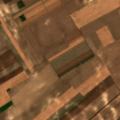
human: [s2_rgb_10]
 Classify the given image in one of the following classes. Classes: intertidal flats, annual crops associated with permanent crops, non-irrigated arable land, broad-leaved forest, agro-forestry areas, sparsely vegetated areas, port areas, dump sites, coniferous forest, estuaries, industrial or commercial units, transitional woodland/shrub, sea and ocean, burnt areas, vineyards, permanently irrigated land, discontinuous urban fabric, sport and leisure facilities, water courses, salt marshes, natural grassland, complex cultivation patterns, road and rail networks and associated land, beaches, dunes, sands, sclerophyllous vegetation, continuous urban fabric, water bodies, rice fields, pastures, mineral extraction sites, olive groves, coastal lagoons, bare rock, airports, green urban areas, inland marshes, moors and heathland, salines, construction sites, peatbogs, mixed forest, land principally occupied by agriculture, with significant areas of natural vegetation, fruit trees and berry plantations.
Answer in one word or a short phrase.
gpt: non-irrigated arable land